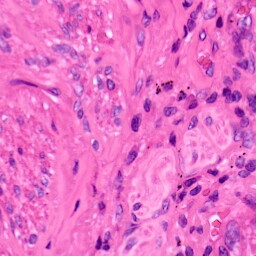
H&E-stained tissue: Lung